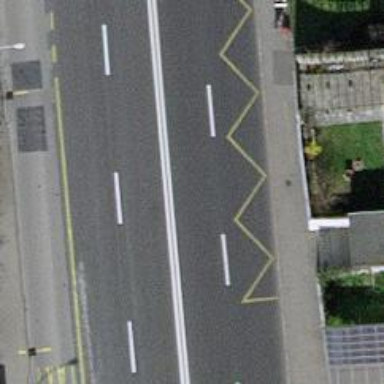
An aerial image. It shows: Primary road with asphalt surface.